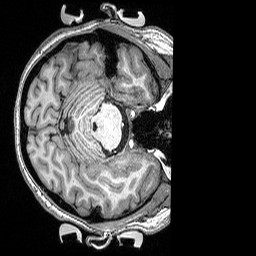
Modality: T1w
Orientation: axial